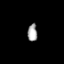
Tissue: lung
Cell type: Endothelial cells
Senescence score: 0.5501
Nuclear area (px): 164
Mean DAPI intensity: 166.079